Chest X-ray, PA view. Patient: 24 years old, sex F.
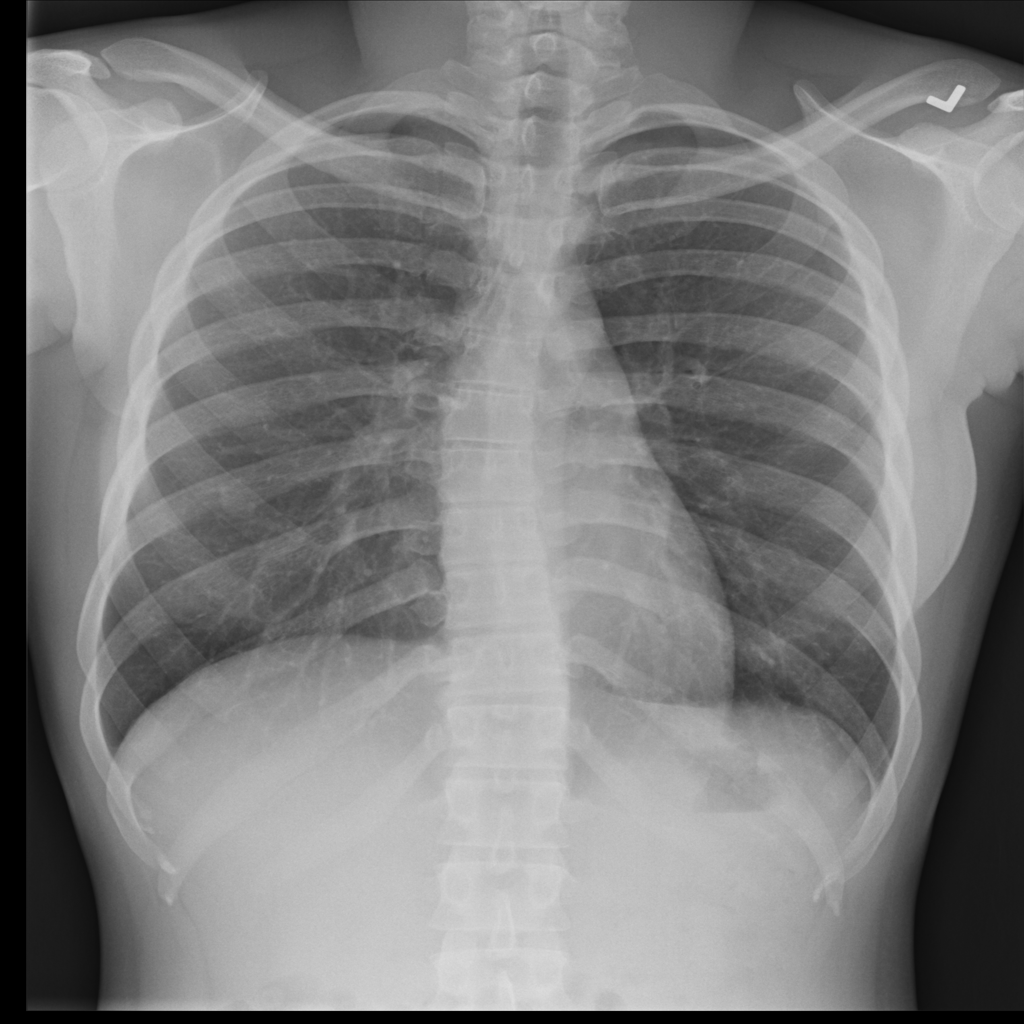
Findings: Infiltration